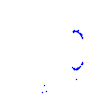
Particle: proton